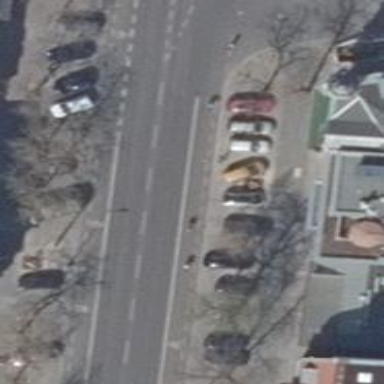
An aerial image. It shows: Tertiary road with asphalt surface. There are separate sidewalks on both sides and exclusive cycle lanes with lane markings.